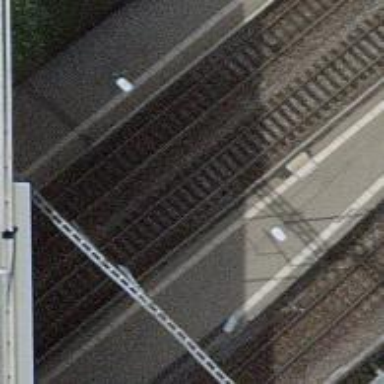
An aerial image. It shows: Single-track railway with electrified contact lines.